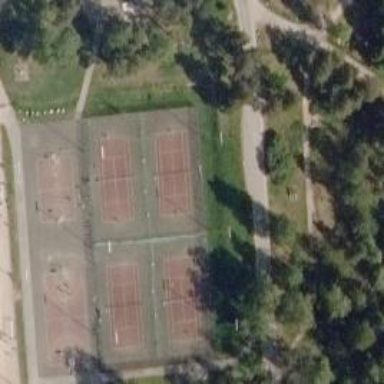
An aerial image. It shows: Tennis court with asphalt surface.